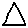
Label: triangle